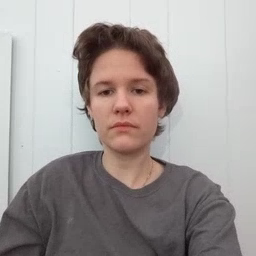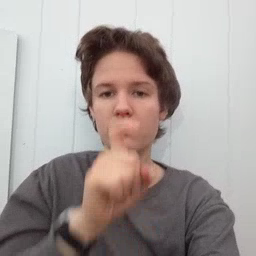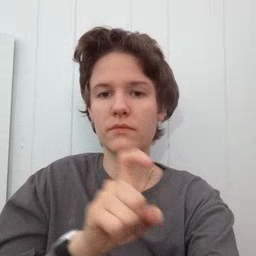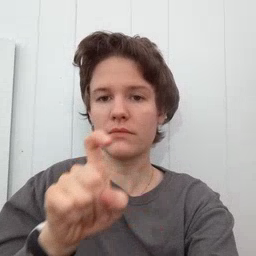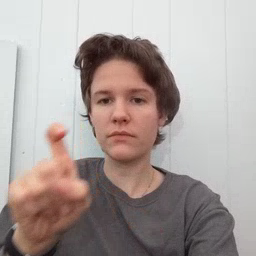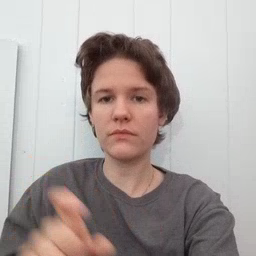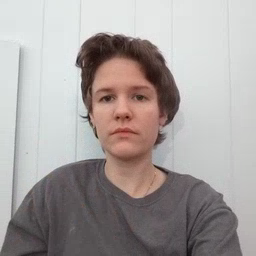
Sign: closet